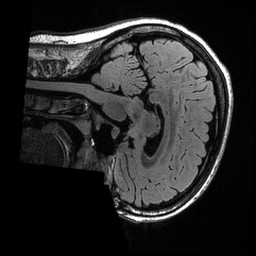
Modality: T2w
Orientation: sagittal
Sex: female
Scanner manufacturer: ge
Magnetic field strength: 3 T
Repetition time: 6 s
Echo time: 0.1256 s